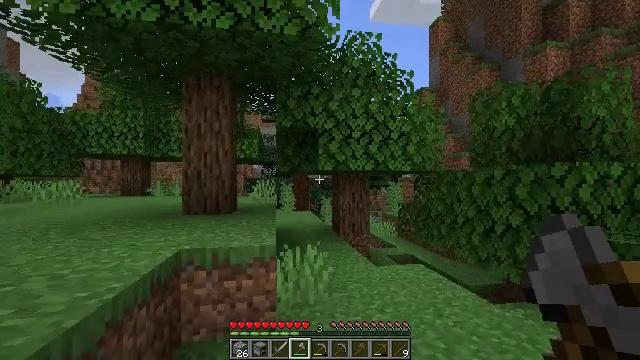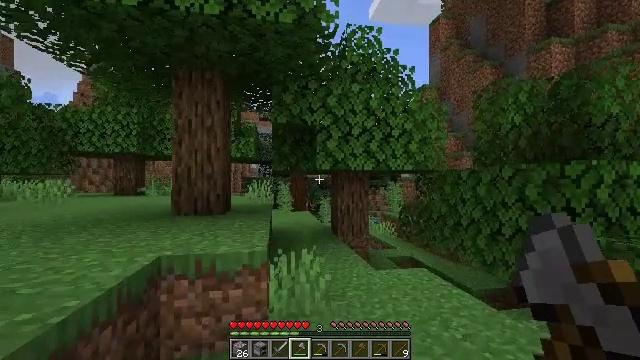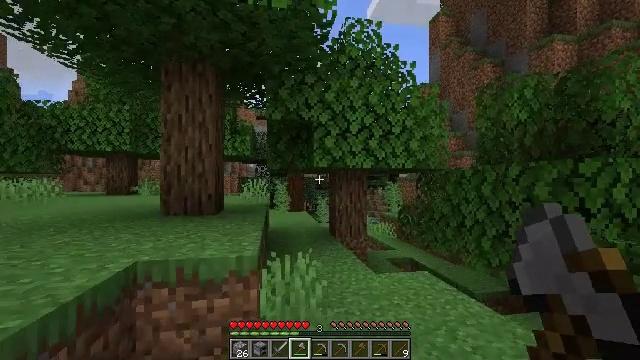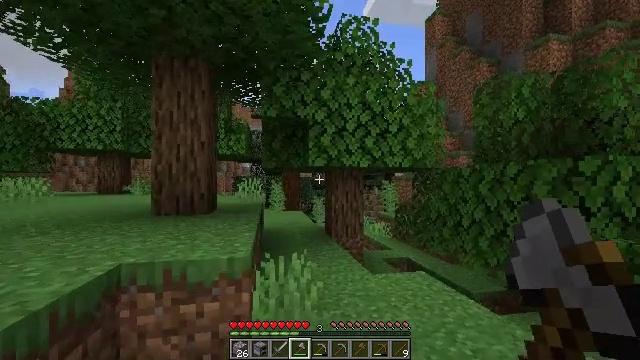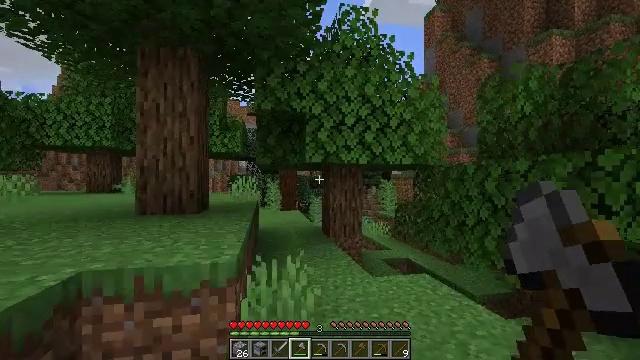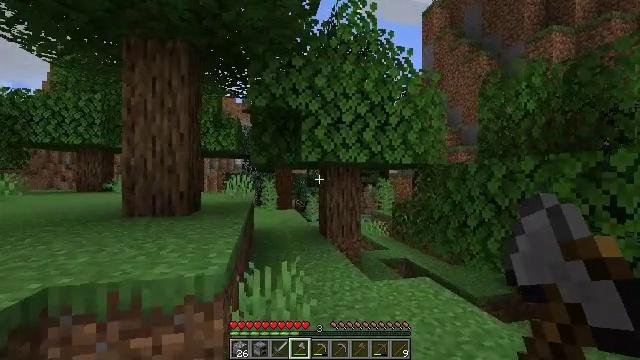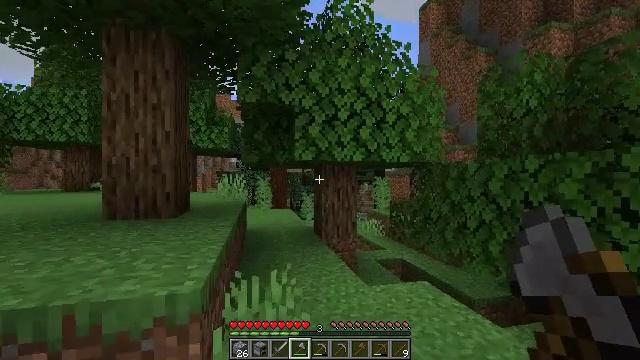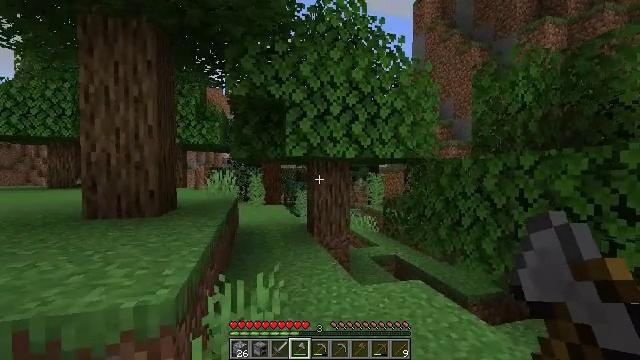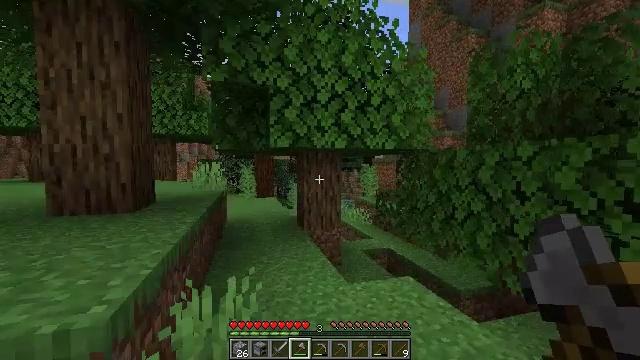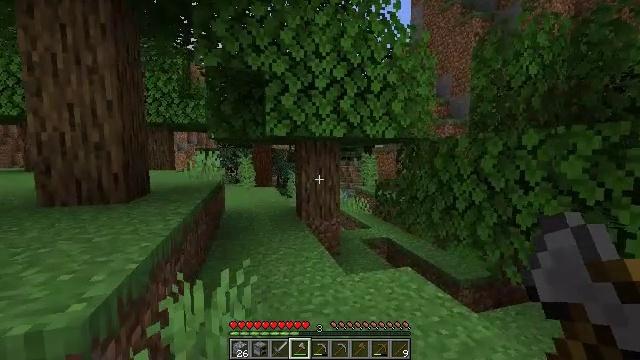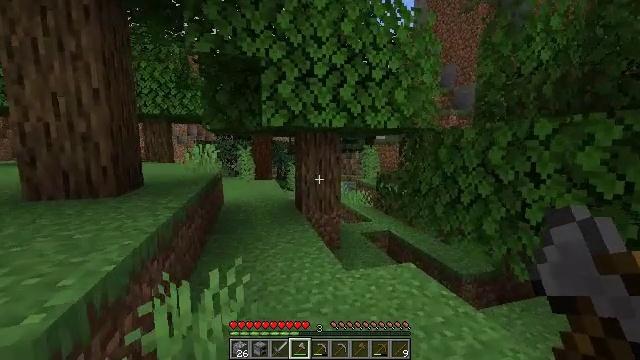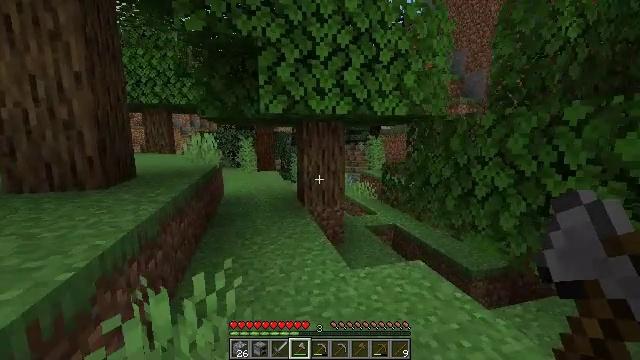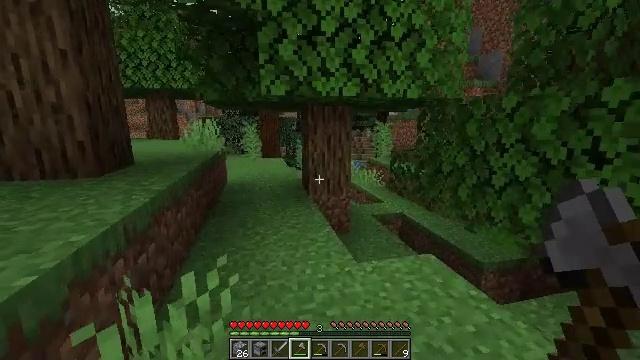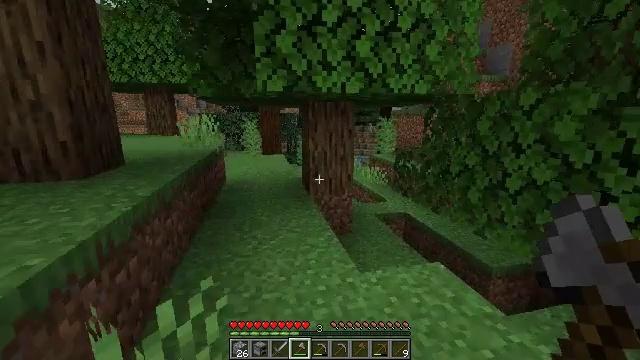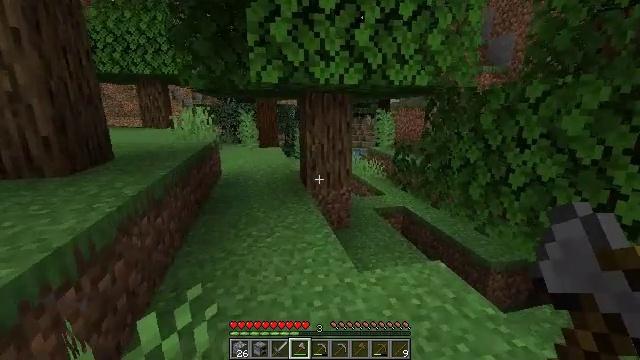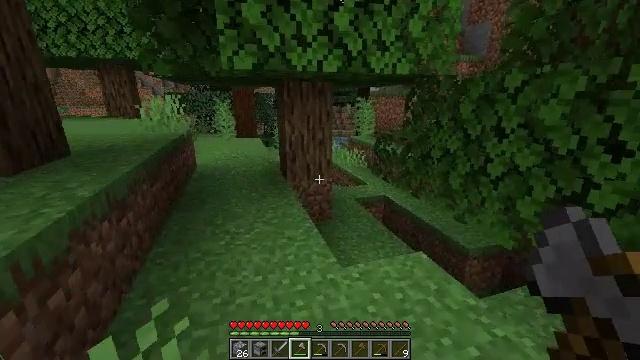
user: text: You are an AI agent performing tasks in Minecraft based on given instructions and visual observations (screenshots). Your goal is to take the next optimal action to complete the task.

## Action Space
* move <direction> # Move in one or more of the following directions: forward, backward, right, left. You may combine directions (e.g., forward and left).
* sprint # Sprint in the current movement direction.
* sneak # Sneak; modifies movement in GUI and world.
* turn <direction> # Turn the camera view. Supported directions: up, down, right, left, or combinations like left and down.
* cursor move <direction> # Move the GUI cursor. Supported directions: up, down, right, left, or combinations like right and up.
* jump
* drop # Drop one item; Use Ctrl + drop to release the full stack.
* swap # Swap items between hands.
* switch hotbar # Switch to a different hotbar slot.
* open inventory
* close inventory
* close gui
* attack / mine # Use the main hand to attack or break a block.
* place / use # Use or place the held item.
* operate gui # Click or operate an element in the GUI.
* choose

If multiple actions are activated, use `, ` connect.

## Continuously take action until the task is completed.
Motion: motion action
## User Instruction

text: Kill aquatic mobs.
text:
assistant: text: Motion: move forward
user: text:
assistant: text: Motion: move forward
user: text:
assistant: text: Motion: move forward
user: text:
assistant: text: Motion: move forward
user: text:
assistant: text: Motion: move forward
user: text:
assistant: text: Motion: move forward and move right
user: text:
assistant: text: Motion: move forward and move right, turn right
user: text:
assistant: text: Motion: move forward and move right, turn down
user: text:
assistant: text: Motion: move forward, turn down
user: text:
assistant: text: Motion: move forward, turn down
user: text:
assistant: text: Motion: move forward, turn down
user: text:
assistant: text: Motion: move forward, turn left and down
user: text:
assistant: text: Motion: move forward
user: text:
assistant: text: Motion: move forward, turn down
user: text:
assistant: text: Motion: move forward, turn right and down
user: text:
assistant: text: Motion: move forward and move left, turn right and down
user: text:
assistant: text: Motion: move forward and move left, turn right and down
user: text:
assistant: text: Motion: move forward and move left, turn right
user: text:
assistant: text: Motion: move forward and move left, turn right
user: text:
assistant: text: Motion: move forward and move left, turn right
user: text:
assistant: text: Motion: move forward and move left, turn right
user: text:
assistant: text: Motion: move forward and move left, turn right
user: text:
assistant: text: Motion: move forward and move left
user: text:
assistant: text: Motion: move forward and move left
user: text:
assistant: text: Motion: move forward and move left
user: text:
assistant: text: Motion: move forward and move left
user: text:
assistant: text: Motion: move forward and move left, turn left
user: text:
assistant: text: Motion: move forward and move left, turn left
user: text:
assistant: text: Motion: move forward and move left, turn left and up
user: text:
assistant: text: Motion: move forward and move left, turn left and up